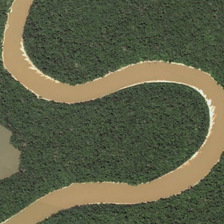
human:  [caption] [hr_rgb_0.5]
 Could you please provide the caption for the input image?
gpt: the stretch of river is across the dense forest .

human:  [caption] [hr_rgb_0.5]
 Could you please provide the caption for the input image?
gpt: in the rainforest runs a muddy river  twisting and winding .

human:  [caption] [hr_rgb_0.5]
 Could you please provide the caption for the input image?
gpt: this yellow curved river separates the dense green forest into two while a brown pond sits in the woods .

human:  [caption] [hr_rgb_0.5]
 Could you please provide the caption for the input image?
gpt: the stretch of river is across the dense forest .

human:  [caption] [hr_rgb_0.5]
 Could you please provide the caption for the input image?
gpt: many green trees are in two sides of a curved yellow river .